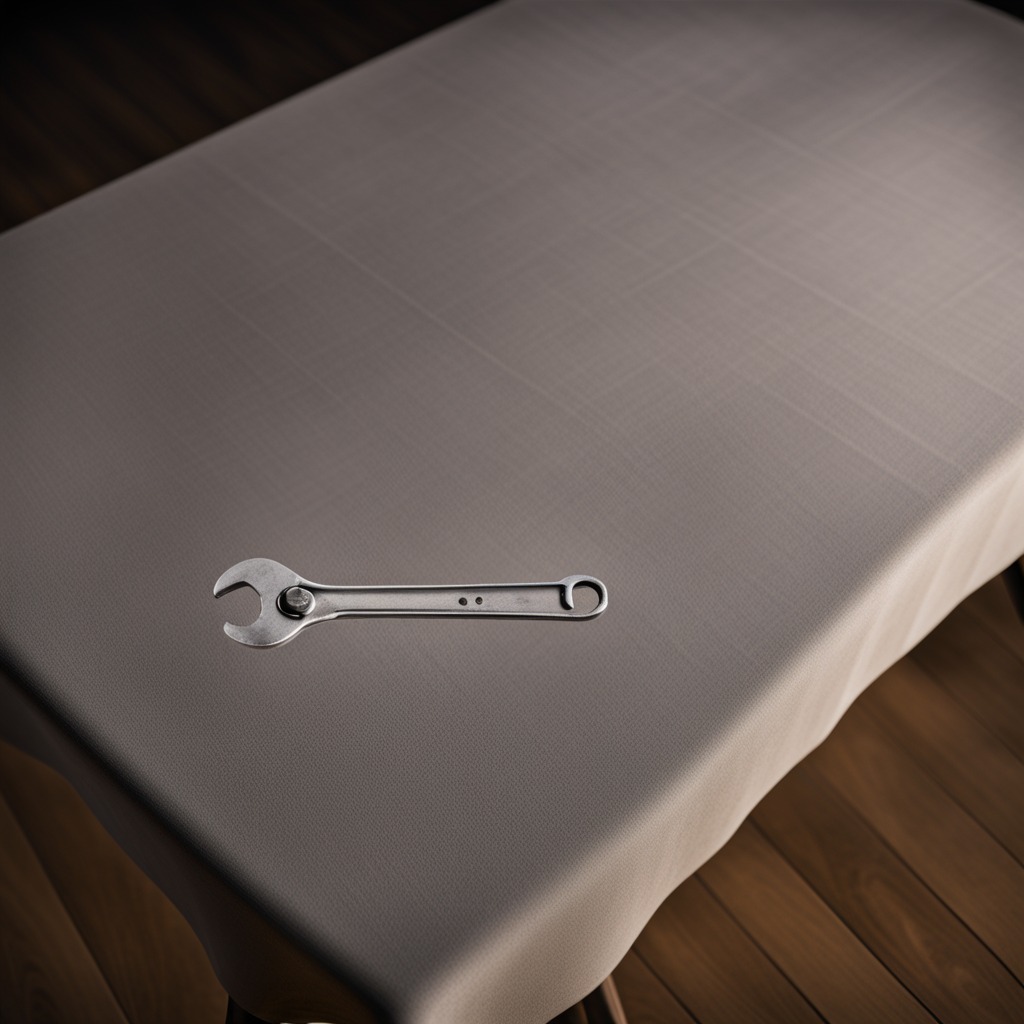
A wrench lies on a wooden table inside a workshop at night.